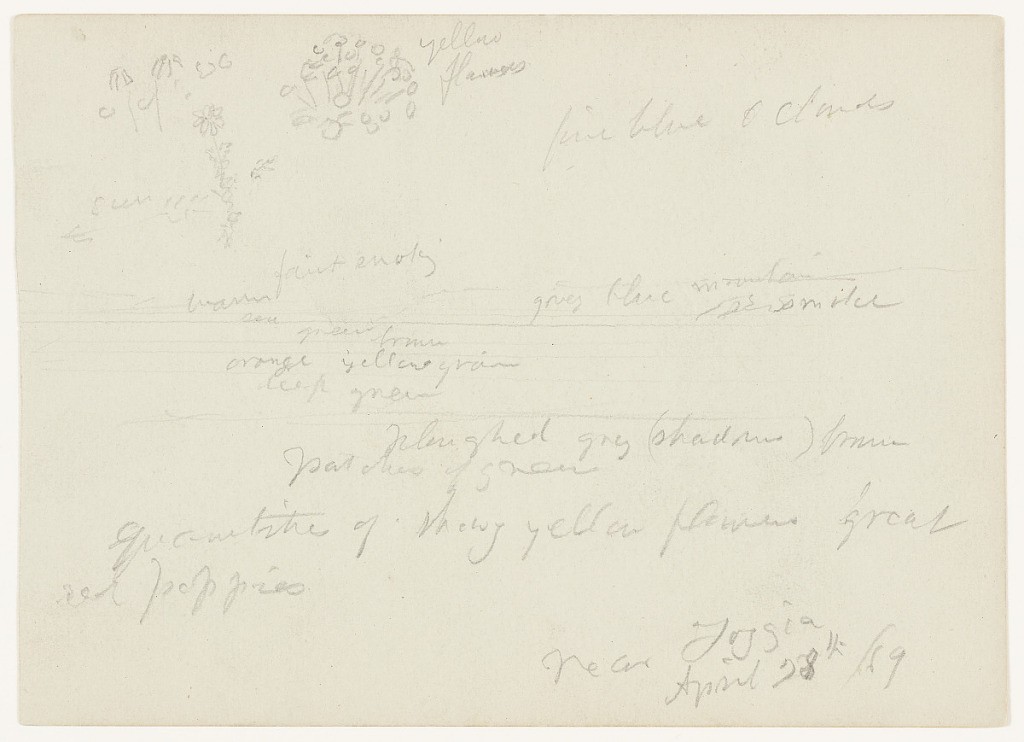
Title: Coastline near Foggia, Italy
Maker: Frederic Edwin Church, American, 1826–1900
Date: April 28, 1869
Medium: Graphite on gray-green laid paper; verso: graphite and white gouache
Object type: Drawing
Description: Landscape sketch showing a view of the sea and the distant eastern Italian coastline near the city of Foggia. In the foreground, a nearby shore is relatively featureless. Waters of the sea stretch stretch through the middle distance into the background, where they encounter the rugged coastline. Details of flowers are included at upper left:

Verso: Landscape sketch showing the outline of a distant, mountain range with snow-capped peaks in Italy or Greece. Viewed across a body of water, these are rugged coastal mountains. A shoreline is faintly suggested at left.